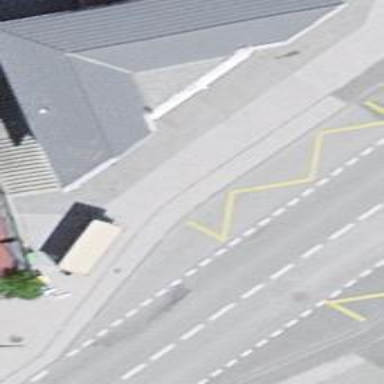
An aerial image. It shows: Bus stop with platform for public transport.